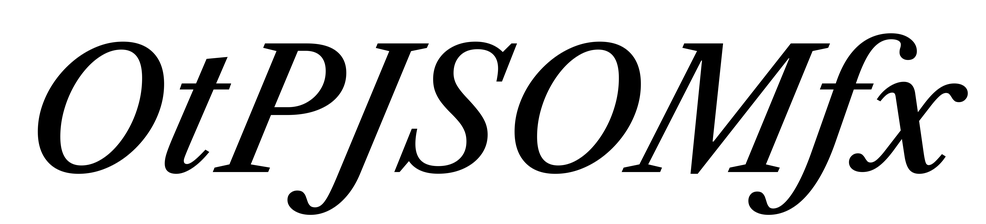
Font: LibreCaslonText-Italic_Medium_Italic